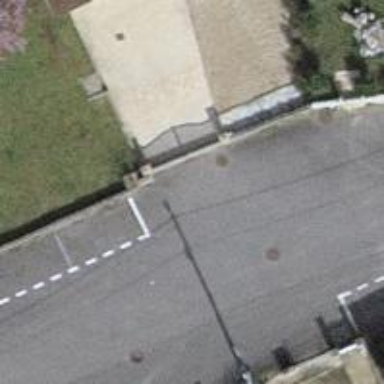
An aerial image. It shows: Gate.